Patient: sex F, age 26
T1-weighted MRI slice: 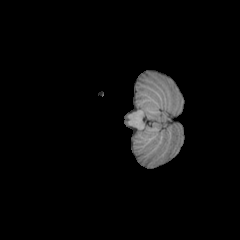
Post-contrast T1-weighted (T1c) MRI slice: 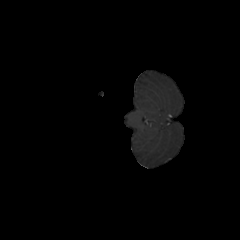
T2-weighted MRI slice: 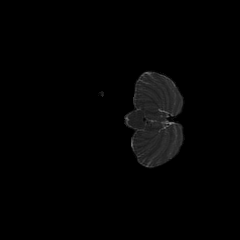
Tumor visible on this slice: no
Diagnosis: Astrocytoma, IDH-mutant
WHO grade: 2